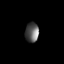
Tissue: lung
Cell type: Myeloid cells
Senescence score: 0.2292
Nuclear area (px): 267
Mean DAPI intensity: 90.419